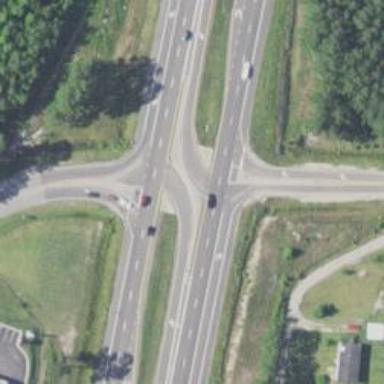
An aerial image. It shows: Trunk link highway.